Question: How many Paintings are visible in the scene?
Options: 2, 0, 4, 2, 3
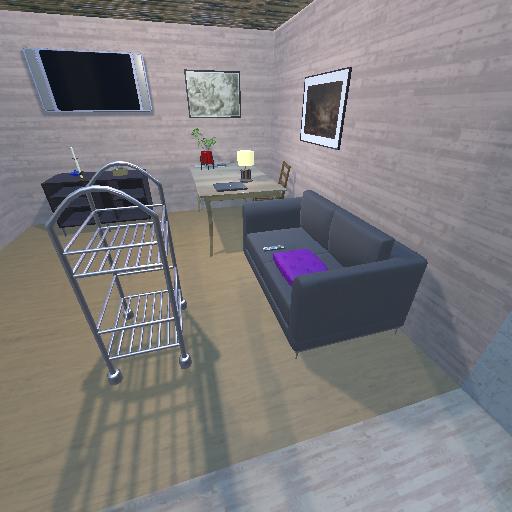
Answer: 2